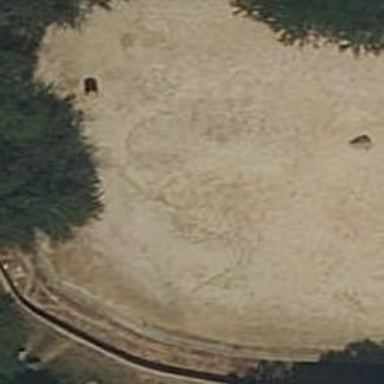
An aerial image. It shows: Natural area covered with sand.